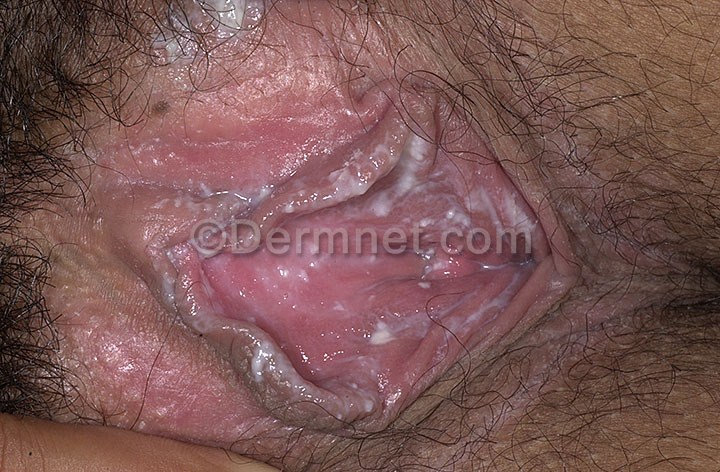
Disease: Tinea Ringworm Candidiasis and other Fungal Infections